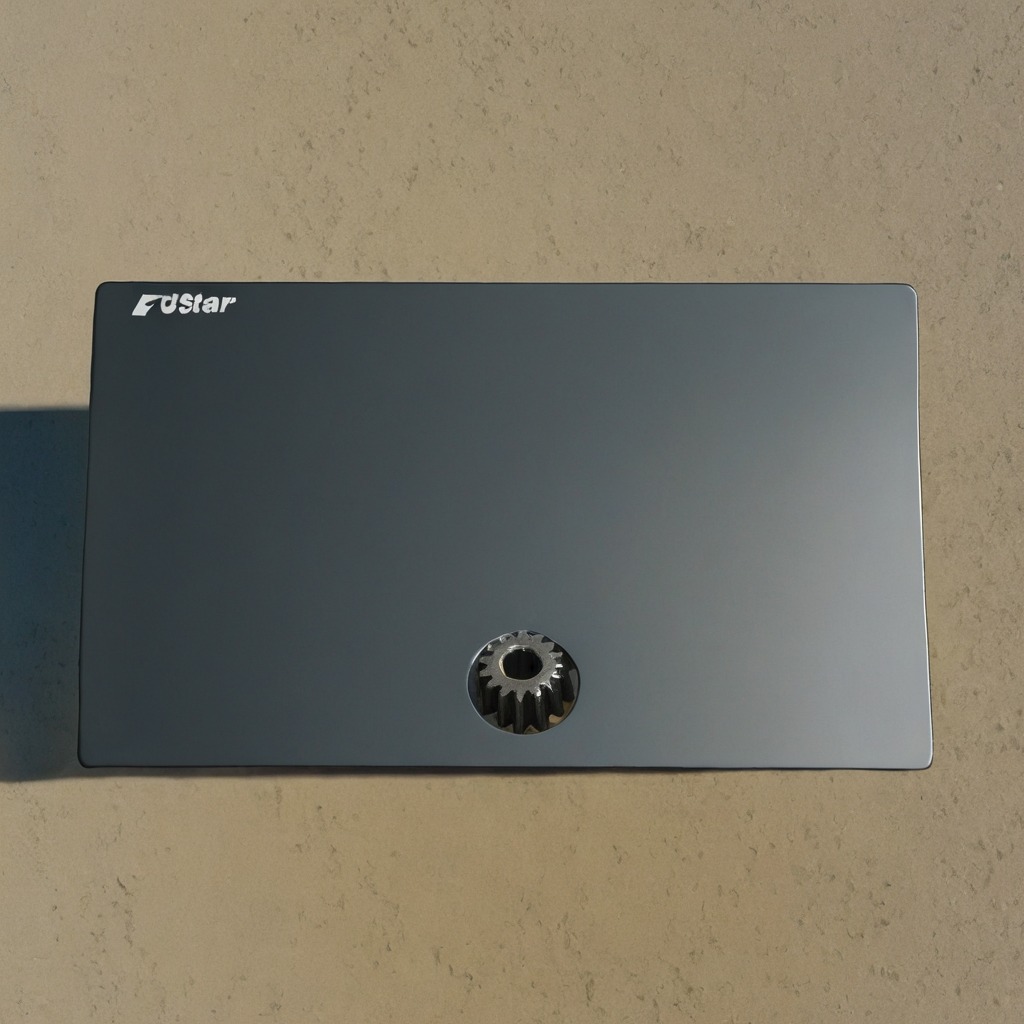
A steel gear with teeth is lying on a clean utility table in a temporary outdoor tool station afternoon light present textured surface